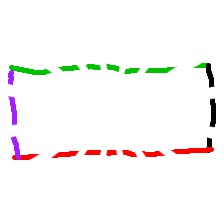
Shape: rectangle